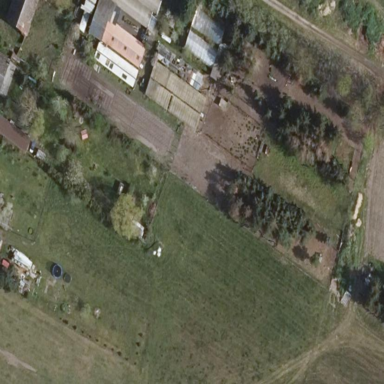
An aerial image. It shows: Area designated for allotments.